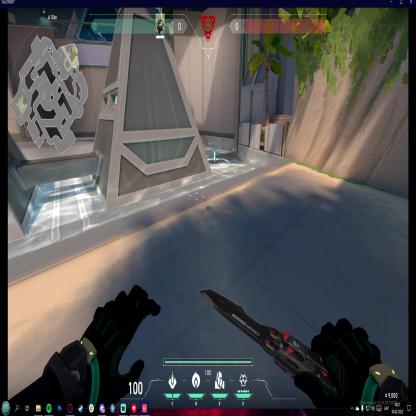
Label: planted spike